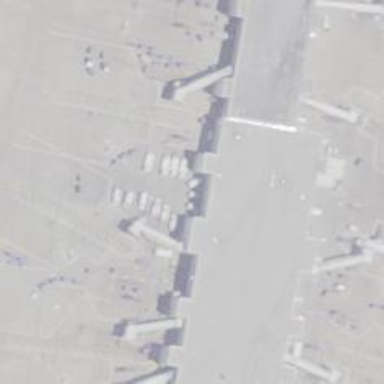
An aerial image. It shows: Terminal at the airport.